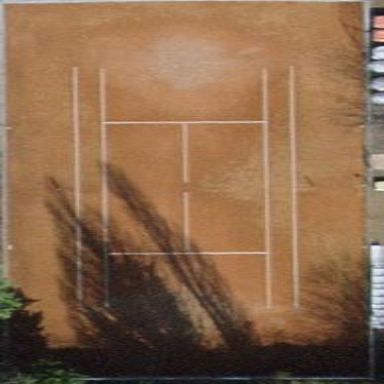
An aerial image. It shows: Tennis court in leisure pitch.